Question: I'm using a 'jQuery Mobile' 'grid', which cuts the screen into 2 columns with 50% space in each.
Is it possible to make this 2 column grid have a ratio of 70/30? So the 2nd column's contents are moved to right.
<URL>
'''
<div class="ui-grid-a">
<div class="ui-block-a">
<a href="#" class="ui-shadow ui-btn ui-corner-all ui-btn-inline">this</a>
<a href="#" class="ui-shadow ui-btn ui-corner-all ui-btn-inline">is</a>
<a href="#" class="ui-shadow ui-btn ui-corner-all ui-btn-inline">a</a>
<a href="#" class="ui-shadow ui-btn ui-corner-all ui-btn-inline">test</a>
<a href="#" class="ui-shadow ui-btn ui-corner-all ui-btn-inline">js</a>
</div>
<div class="ui-block-b" style="float: right;">
<a href="#" class="ui-shadow ui-btn ui-corner-all ui-btn-inline">7</a>
<a href="#" class="ui-shadow ui-btn ui-corner-all ui-btn-inline">8</a>
<a href="#" class="ui-shadow ui-btn ui-corner-all ui-btn-inline">9</a>
</div>
</div>
'''
Screenshot ..

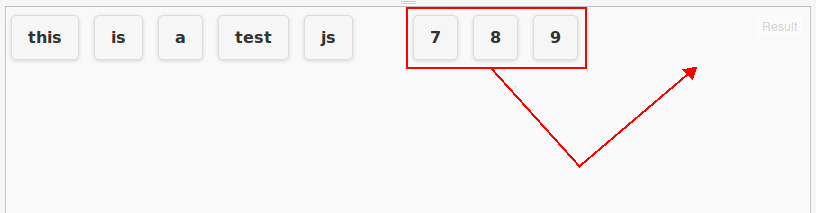
Answer: you can insert span before div tag like this:
'''
<div class="ui-grid-a">
<div class="ui-block-a">
<a href="#" class="ui-shadow ui-btn ui-corner-all ui-btn-inline">this</a>
<a href="#" class="ui-shadow ui-btn ui-corner-all ui-btn-inline">is</a>
<a href="#" class="ui-shadow ui-btn ui-corner-all ui-btn-inline">a</a>
<a href="#" class="ui-shadow ui-btn ui-corner-all ui-btn-inline">test</a>
<a href="#" class="ui-shadow ui-btn ui-corner-all ui-btn-inline">js</a>
</div>
<span style="float: right;">
<div class="ui-block-b">
<a href="#" class="ui-shadow ui-btn ui-corner-all ui-btn-inline">7</a>
<a href="#" class="ui-shadow ui-btn ui-corner-all ui-btn-inline">8</a>
<a href="#" class="ui-shadow ui-btn ui-corner-all ui-btn-inline">9</a>
</div>
</span>
</div>
'''